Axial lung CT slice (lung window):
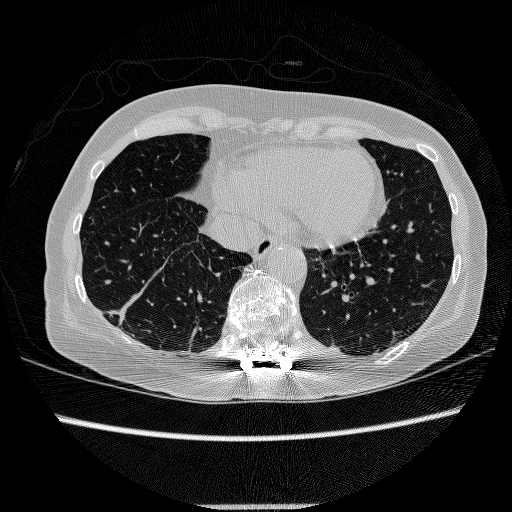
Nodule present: no